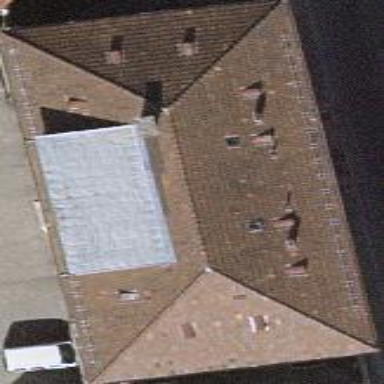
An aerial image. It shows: Hipped-roof building with apartments.